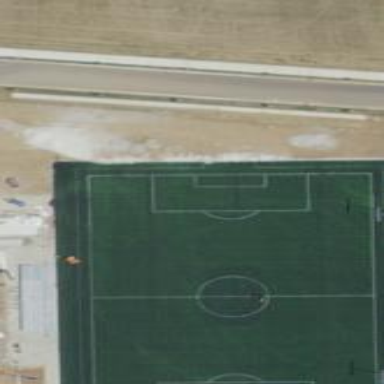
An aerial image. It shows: Soccer pitch designated for leisure and sports activities.